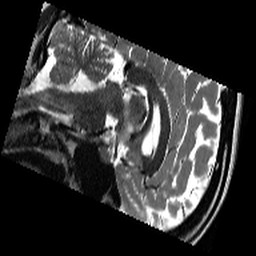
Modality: T2w
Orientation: sagittal
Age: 23
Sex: female